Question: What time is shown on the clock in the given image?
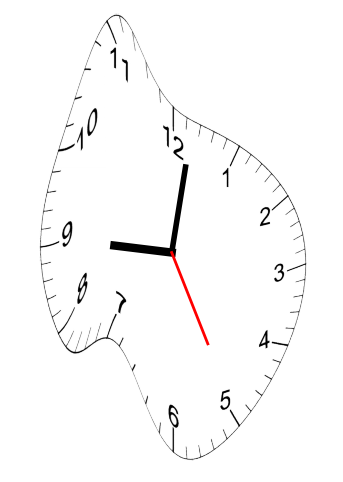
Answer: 09:01:25